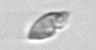
Label: Katodinium_or_Torodinium